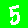
Digit: 5